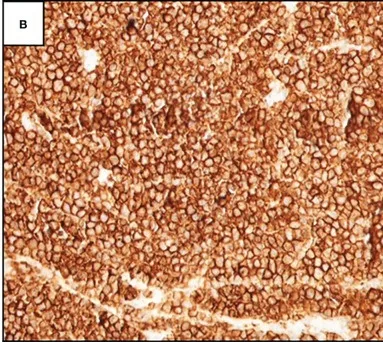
Immunohistochemistry showing strongly positive staining for CD20 , 200x).
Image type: pathology (immunostaining)